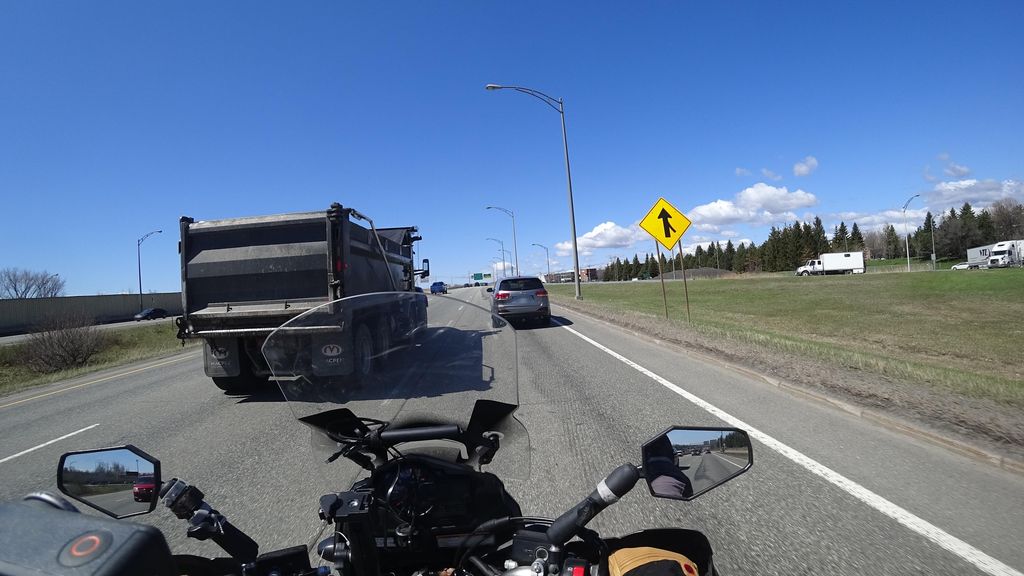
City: quebec_city